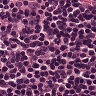
Metastatic tissue present: no